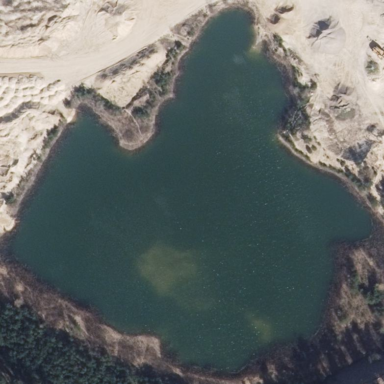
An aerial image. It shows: Peaceful pond surrounded by nature.